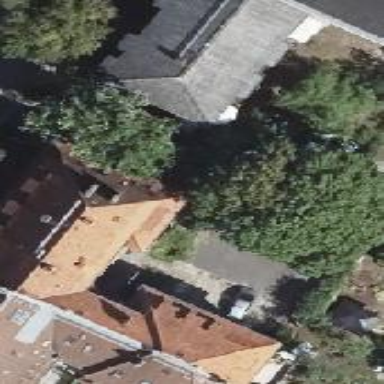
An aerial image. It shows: Semidetached house.